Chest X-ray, AP view. Patient: 58 years old, sex F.
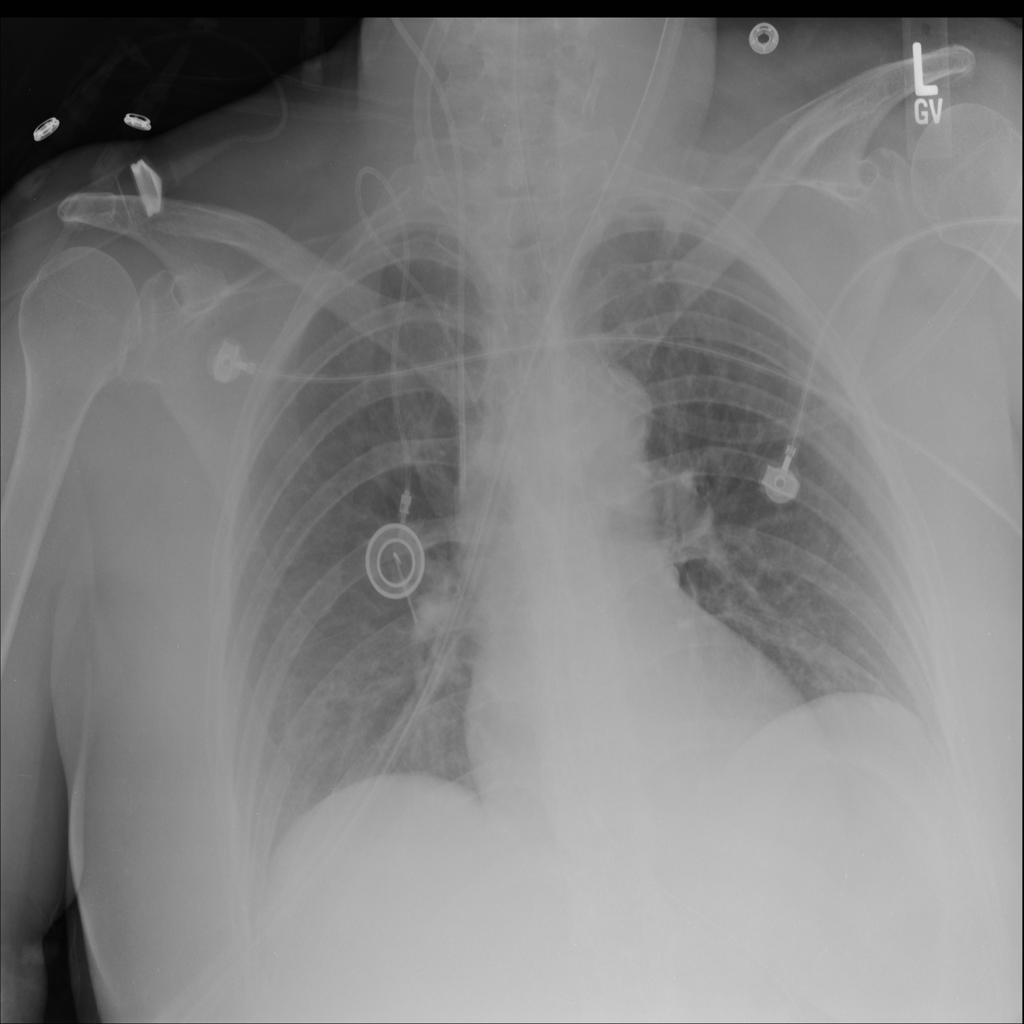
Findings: No Finding